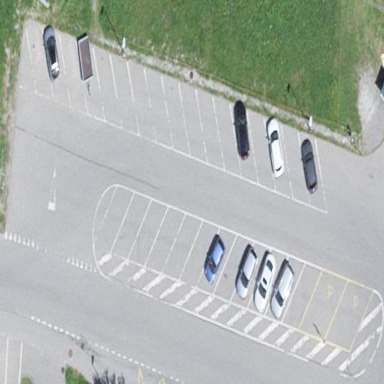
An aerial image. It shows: Parking area with surface.